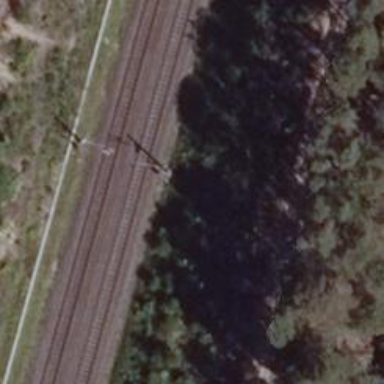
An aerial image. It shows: Milestone along the railway with catenary mast.